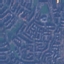
Land use / land cover class: Residential